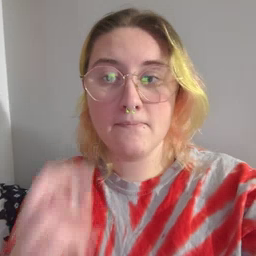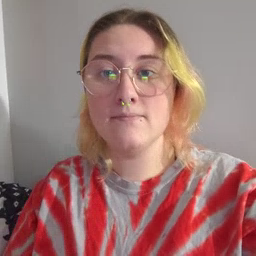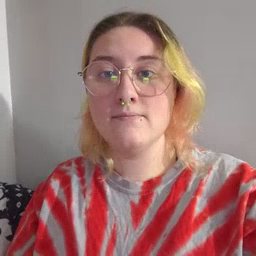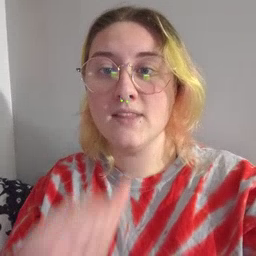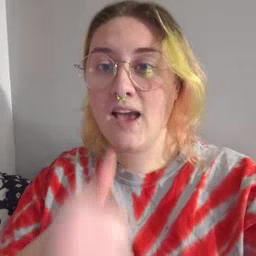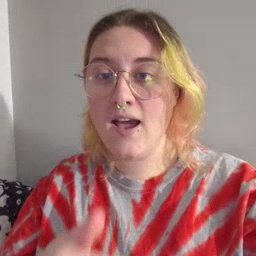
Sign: not